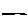
Label: line